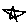
Label: star